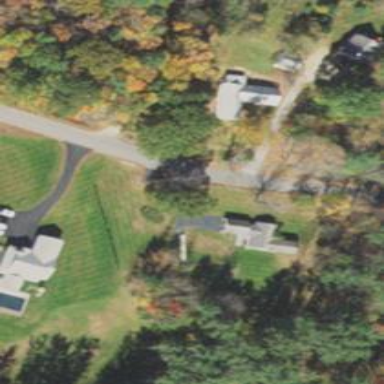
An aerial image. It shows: Driveway leading to service road.